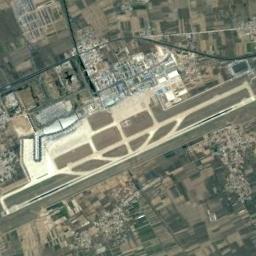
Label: airport